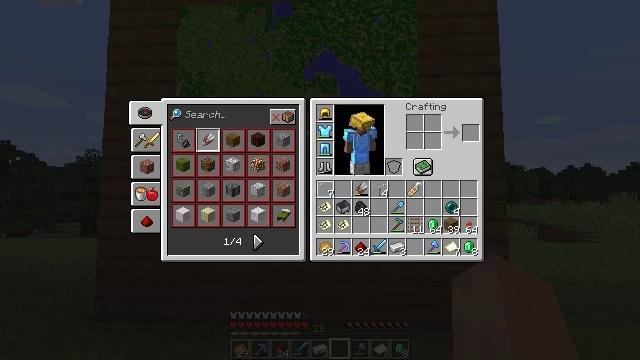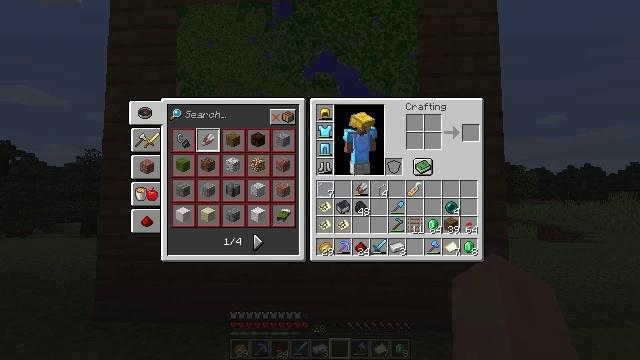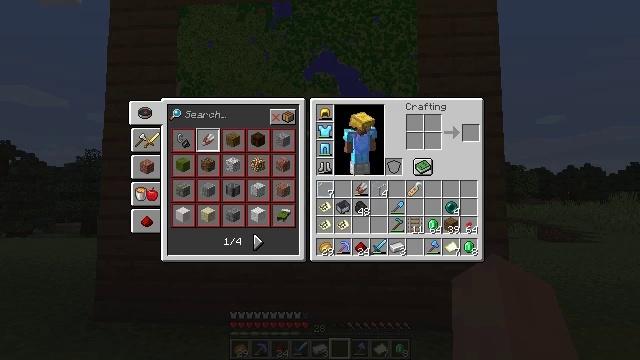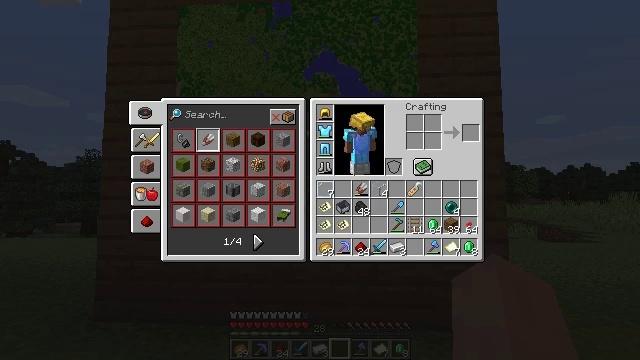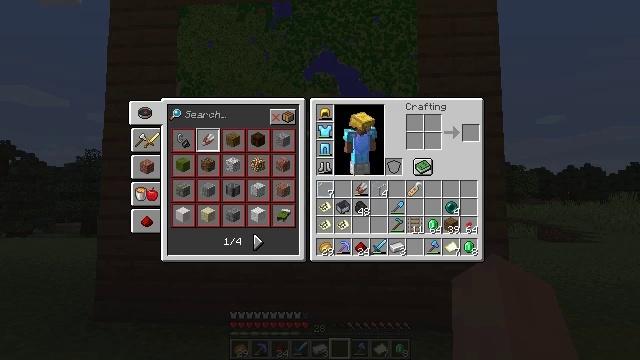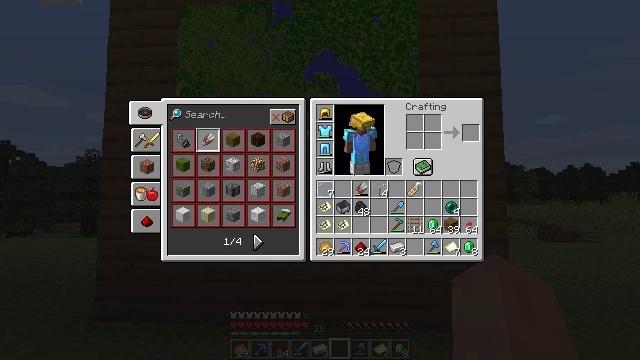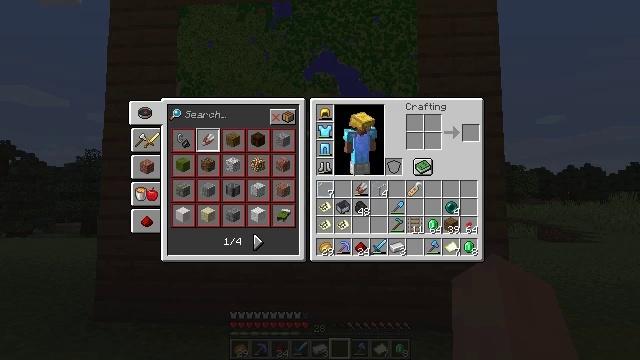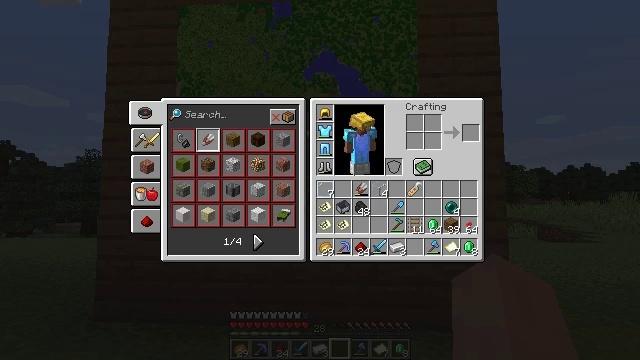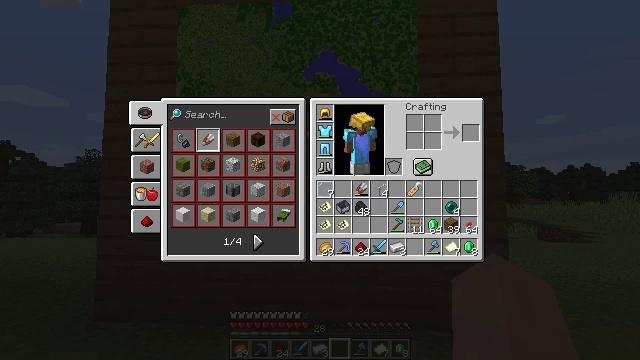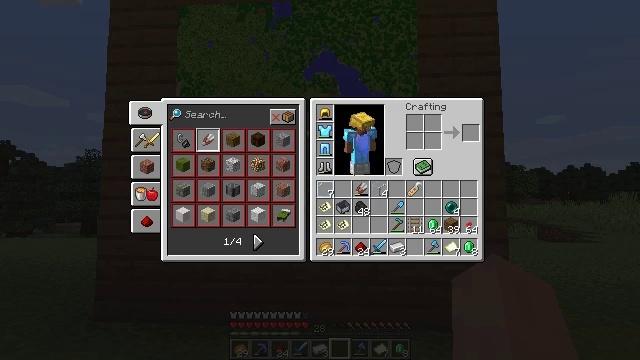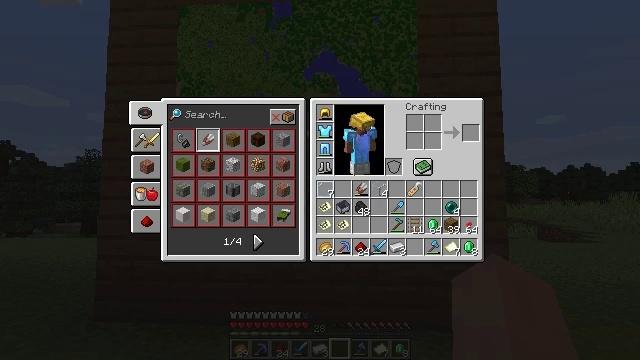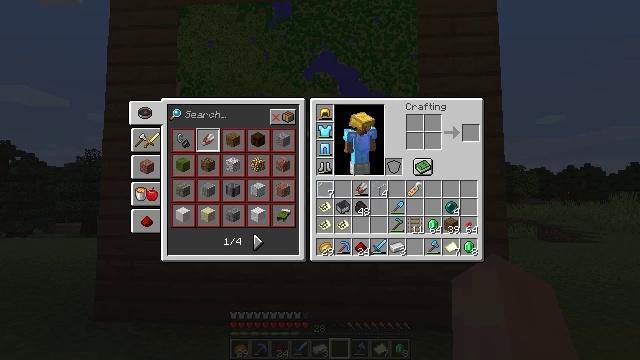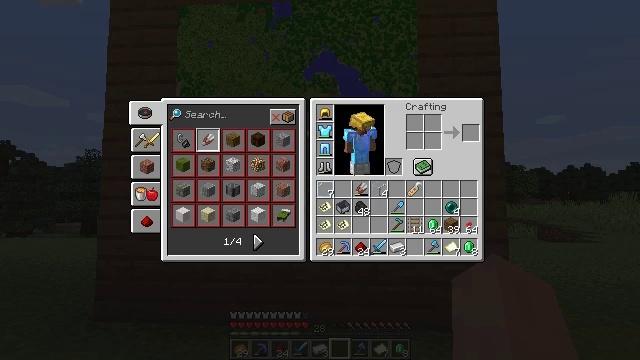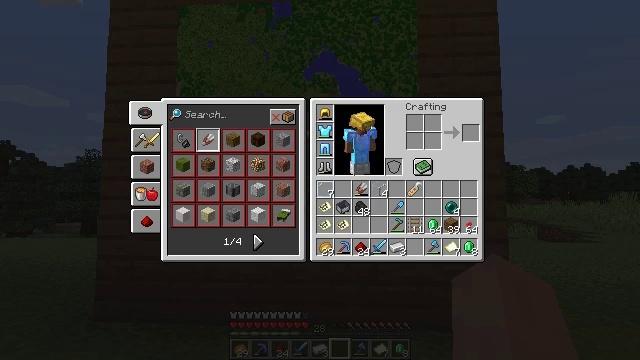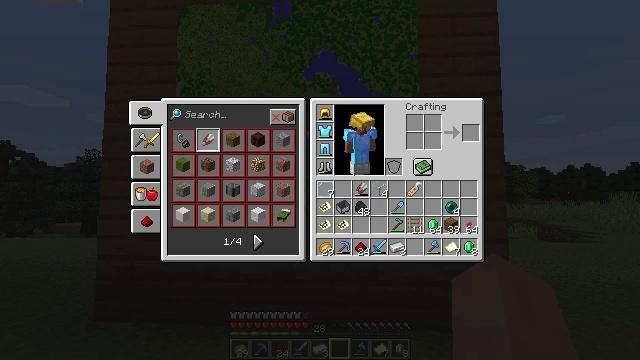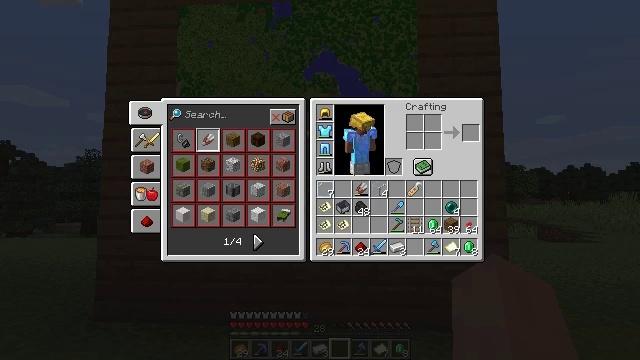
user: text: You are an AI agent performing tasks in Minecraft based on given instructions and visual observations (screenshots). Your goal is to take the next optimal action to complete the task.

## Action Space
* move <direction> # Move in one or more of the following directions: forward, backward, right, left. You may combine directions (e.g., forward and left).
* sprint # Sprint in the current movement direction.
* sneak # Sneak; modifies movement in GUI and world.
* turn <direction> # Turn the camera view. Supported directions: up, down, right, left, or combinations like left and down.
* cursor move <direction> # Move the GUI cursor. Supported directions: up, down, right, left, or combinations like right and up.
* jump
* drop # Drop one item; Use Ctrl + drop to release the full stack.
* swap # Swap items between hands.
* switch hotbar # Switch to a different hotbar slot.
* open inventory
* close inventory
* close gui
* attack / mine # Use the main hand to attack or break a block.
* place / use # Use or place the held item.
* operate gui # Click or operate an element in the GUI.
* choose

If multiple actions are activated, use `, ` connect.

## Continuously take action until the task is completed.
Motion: motion action
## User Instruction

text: Arrange sticks and leather to get an item frame.
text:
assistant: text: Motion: no_op
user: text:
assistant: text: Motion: no_op
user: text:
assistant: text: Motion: no_op
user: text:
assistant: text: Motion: no_op
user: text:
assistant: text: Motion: no_op
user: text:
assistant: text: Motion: no_op
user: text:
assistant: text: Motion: no_op
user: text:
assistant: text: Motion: no_op
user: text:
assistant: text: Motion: no_op
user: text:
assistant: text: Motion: no_op
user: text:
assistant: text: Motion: no_op
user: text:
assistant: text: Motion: no_op
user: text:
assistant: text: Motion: no_op
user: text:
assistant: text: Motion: no_op
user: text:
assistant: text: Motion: no_op
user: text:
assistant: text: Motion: no_op
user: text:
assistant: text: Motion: no_op
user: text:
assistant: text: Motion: no_op
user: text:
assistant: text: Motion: no_op
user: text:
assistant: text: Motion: no_op
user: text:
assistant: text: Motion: no_op
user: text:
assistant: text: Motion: no_op
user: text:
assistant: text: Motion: no_op
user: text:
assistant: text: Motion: no_op
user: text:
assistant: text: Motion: no_op
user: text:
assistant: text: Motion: no_op
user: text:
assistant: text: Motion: no_op
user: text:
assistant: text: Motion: no_op
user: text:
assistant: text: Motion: no_op
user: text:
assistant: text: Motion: no_op